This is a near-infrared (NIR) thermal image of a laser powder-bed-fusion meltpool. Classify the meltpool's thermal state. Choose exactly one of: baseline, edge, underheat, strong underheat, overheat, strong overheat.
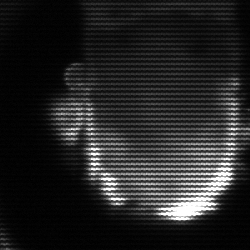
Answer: baseline